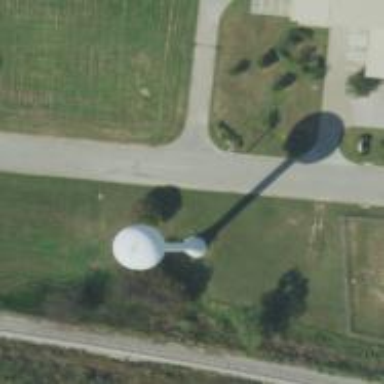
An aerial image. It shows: Water tower that is man-made.